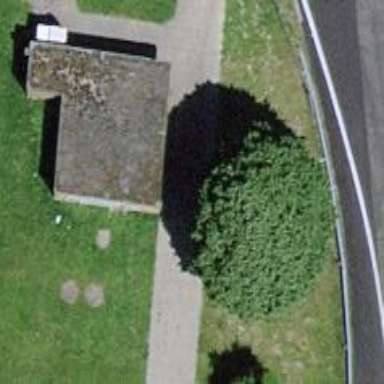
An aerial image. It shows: Toilets.